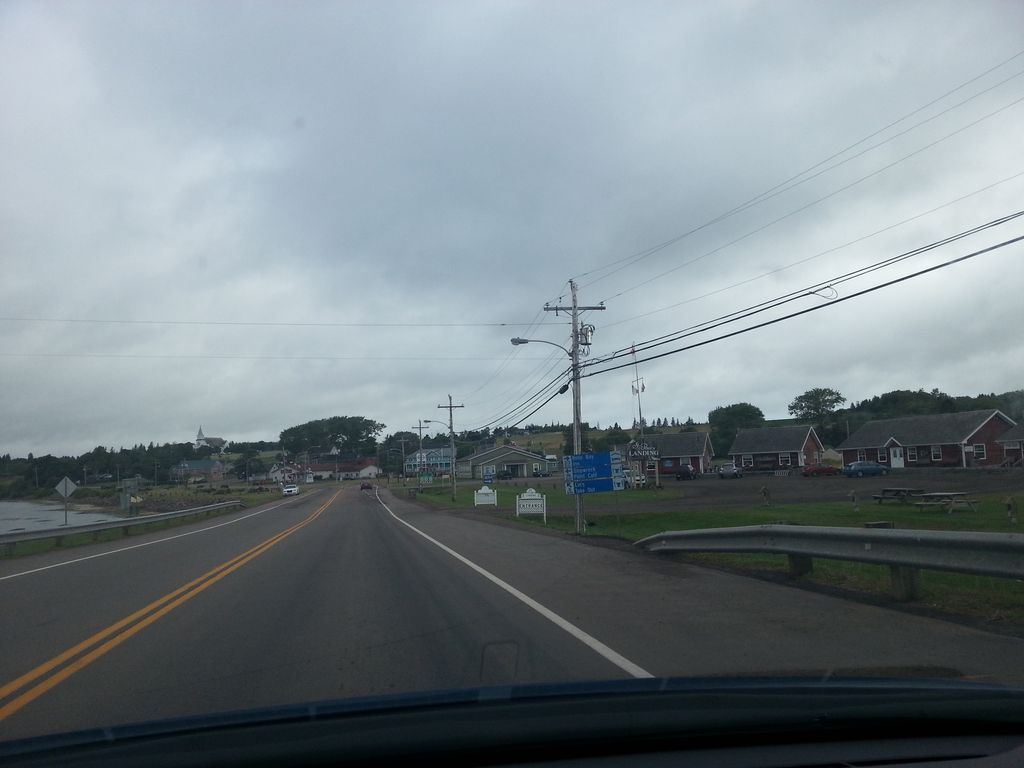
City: charlottetown